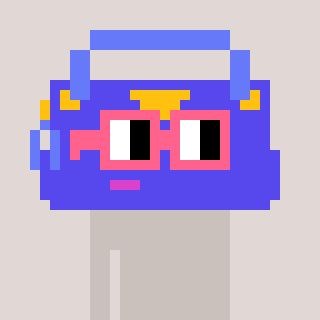
a pixel art character with square pink glasses, a bag-shaped head and a foggrey-colored body on a warm background